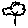
Label: tree